Question: I have this 30 virtual machines and I am doing everything manually right now which is a kind of trouble for me. I am trying now to write a script so I can connect to them all automatically and do my desired task. I made a flow diagram of what I need to do. Can anybody just give me some hints on how will i achieve this task programatically. I am attaching the flow diagram.
Thanks in Advance.

Please Right Click On Image and Click View Image to See the Flow Diagram.
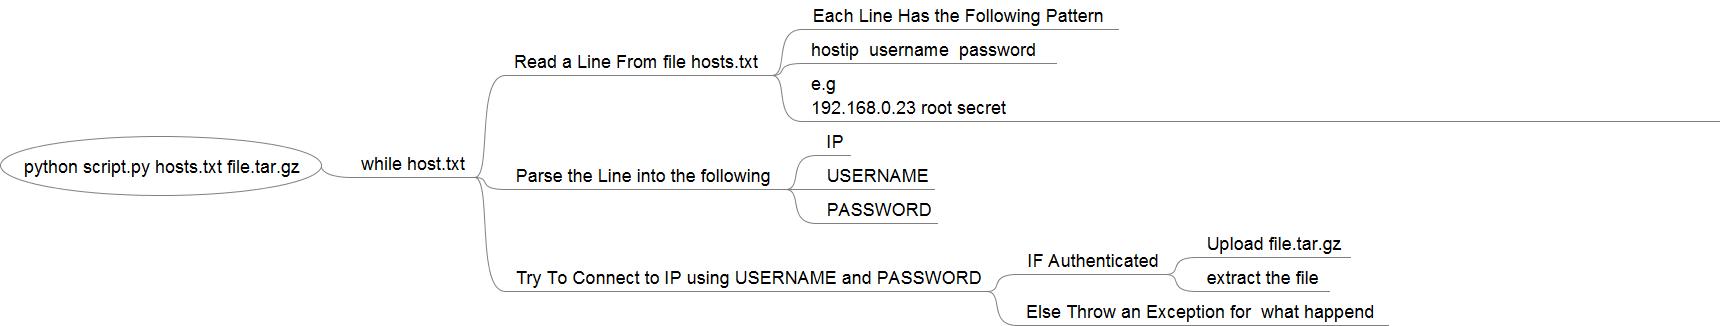
Answer: Reading a text file and getting the data is trivial:
'''
with open('host.txt', 'r') as inf:
lines = inf.readlines()
hostlist = [ln.split() for ln in lines]
'''
Now 'hostlist' should be a list of lists;
'''
[['192.168.0.23', 'root', 'secret'], ['192.168.0.24', 'root', 'secret2'] ...
'''
But your list shouldn't have to contain more than the hostnames. IP adresses can be gotten from DNS that you have to configure anyway, and ssh can login without passwords if configured correctly.
Putting the passwords for all your virtual hosts in a plain text file has security concerns. If you want to go that route, make sure to restrict access to that file!
You can use 'subprocess' to execute commands. I would suggest using 'rsync' to push the desired files to the virtual machines. That minimizes network traffic. And you can deploy directly from filesystem to filesystem without having to roll a tarball. It can be as simple as
'''
status = subprocess.check_output(['rsync', '-av', localdir, remotedir])
'''
Where 'localdir' is the directory where the files for the virtual machine in question are stored (it should end with a '/'), and 'remotedir' is the 'hostname::directory' on the virtual machine where the data should land (this should end with a '/').
For executing commands remotely, 'ssh' is the way to go. Configure that for passwordless login, using ssh's 'authorized_keys' file on each remote host. Then you don't need to put passwords in your list of hosts.